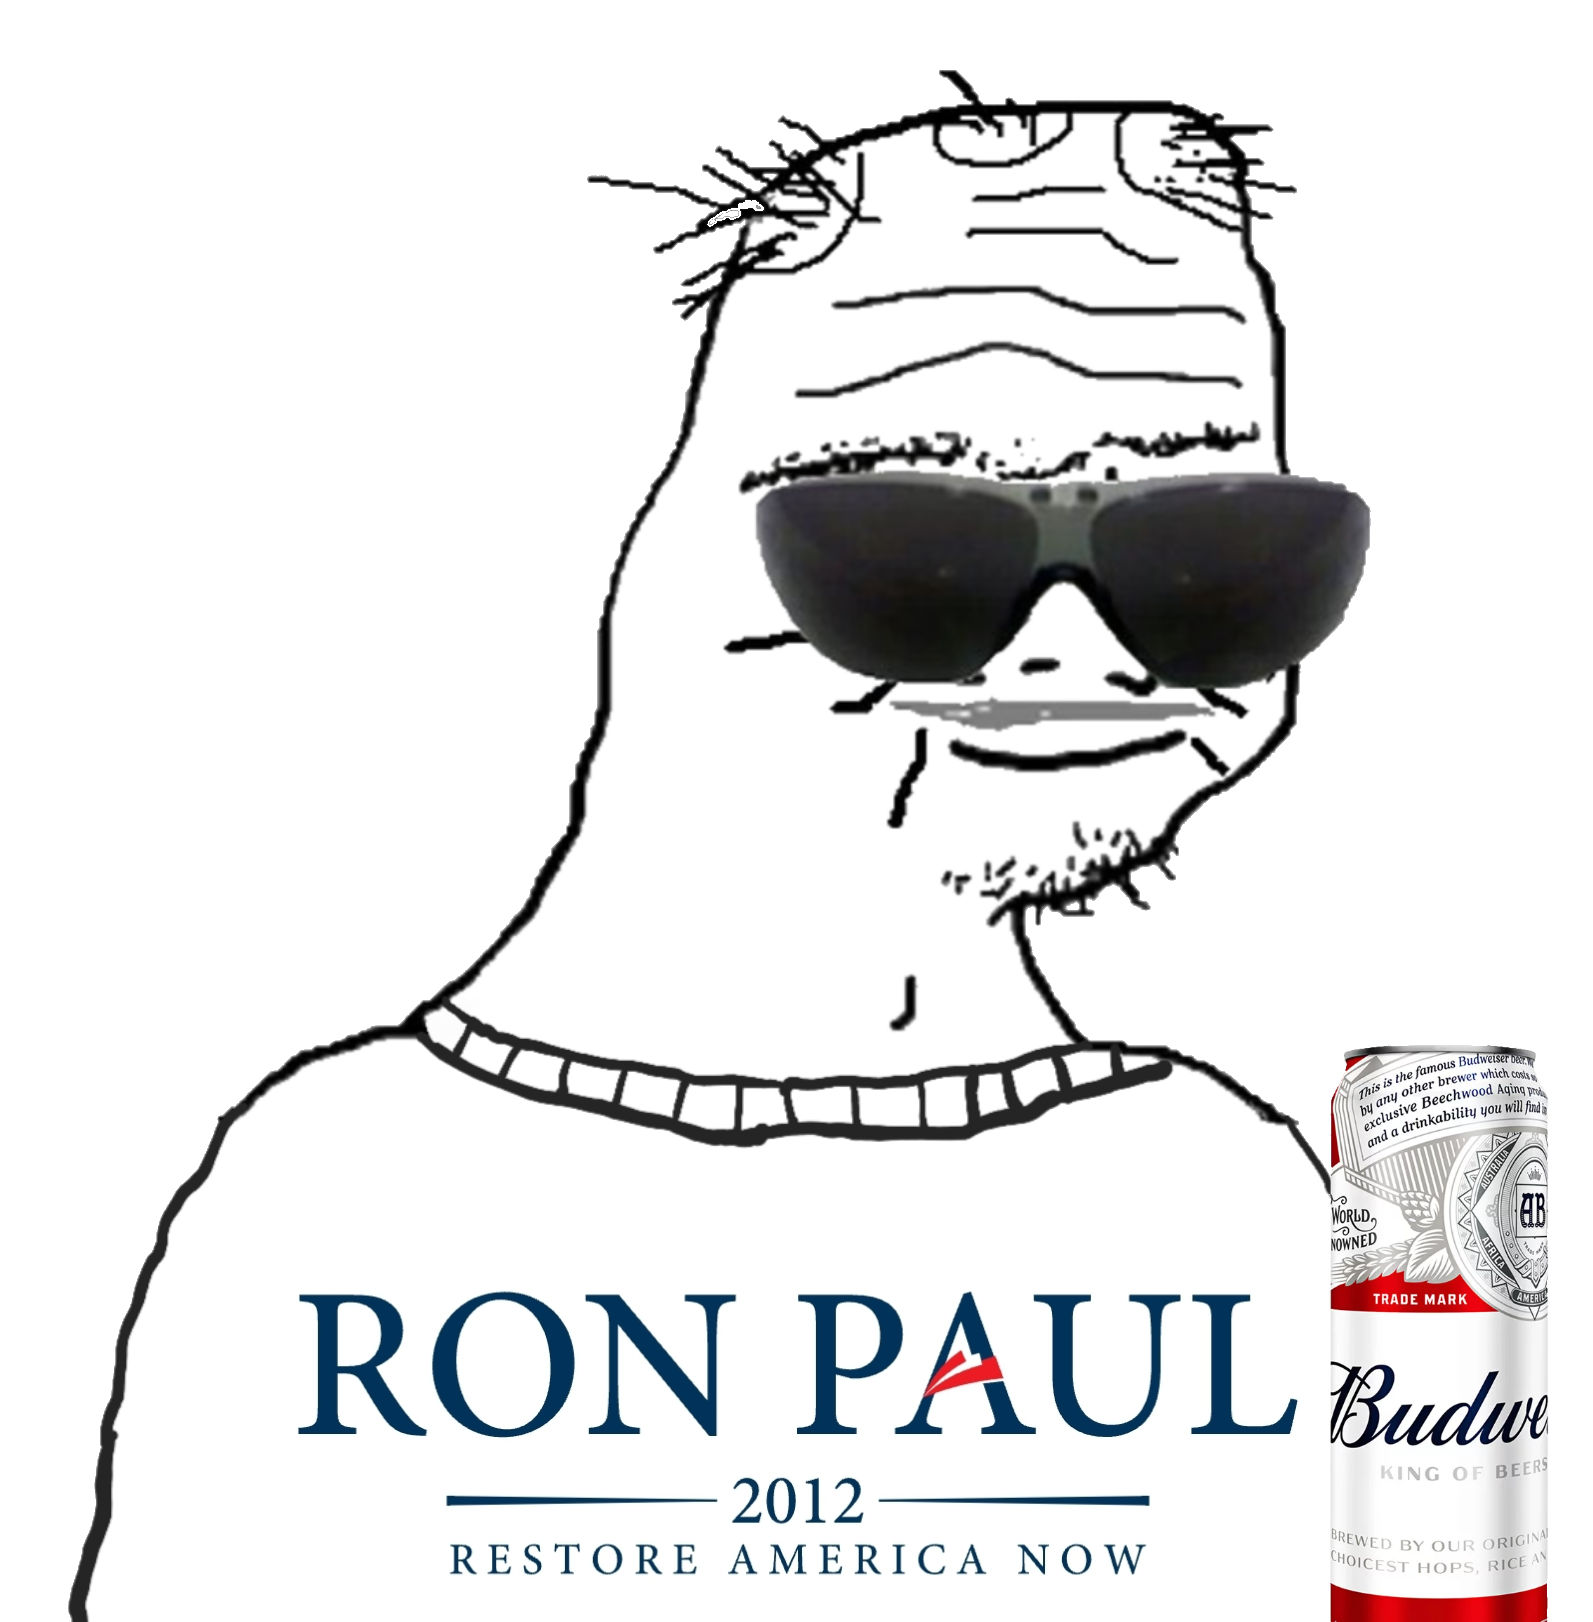
Label: 5_Boomer